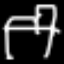
Label: bed